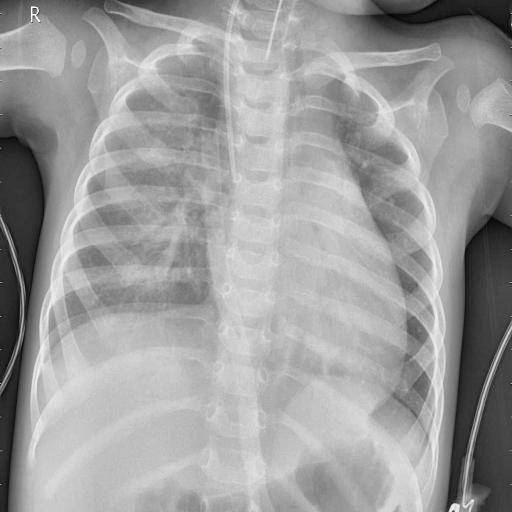
Finding: PNEUMONIA